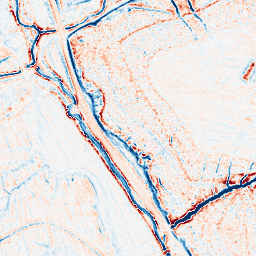
Category: edge_preserving
Decomposition family: anisotropic_diffusion
Decomposition parameters: iterations: 10
kappa: 100
gamma: 0.2
Upsampling method: regularized
Upsampling parameters: scale: 4
lambda_reg: 0.001
Upsampling scale: 4